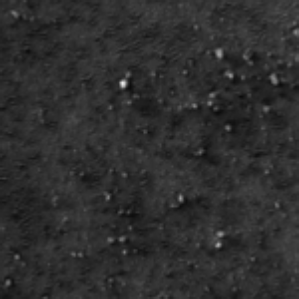
Label: frost